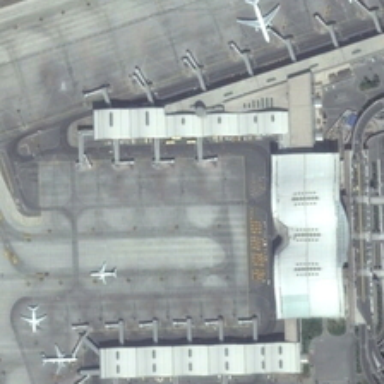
Several planes are scattered near a terminal in an airport .